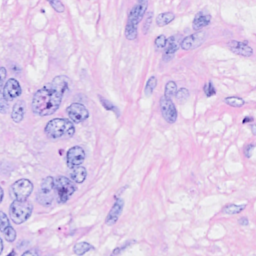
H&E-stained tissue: Breast